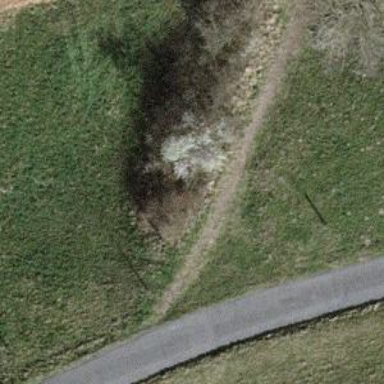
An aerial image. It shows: Path with woodchips surface.